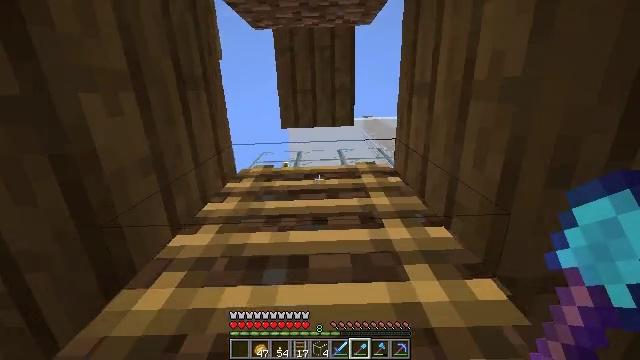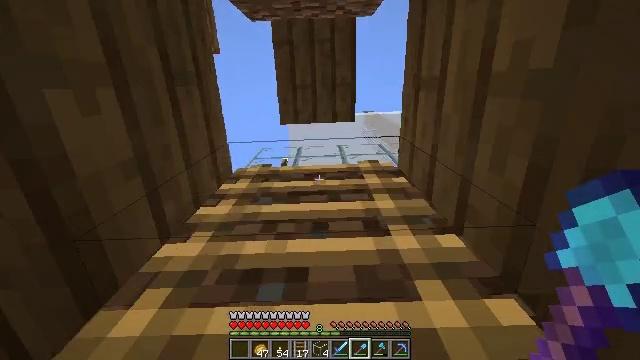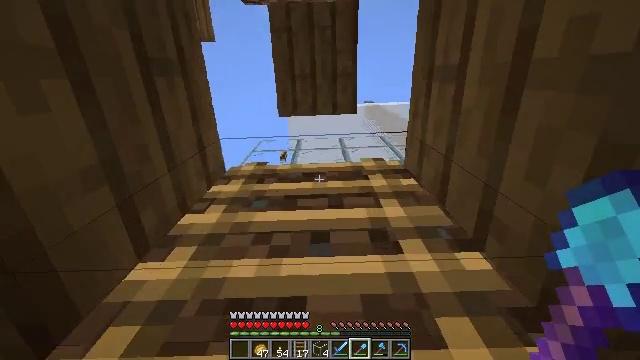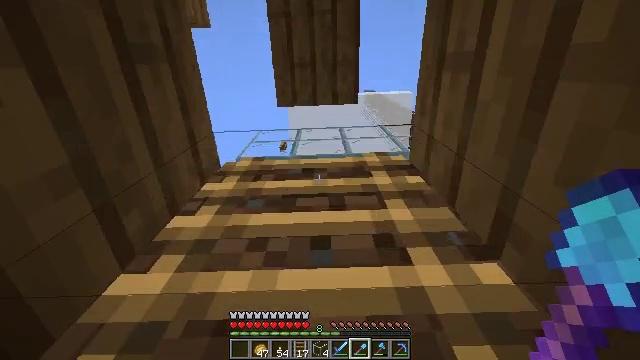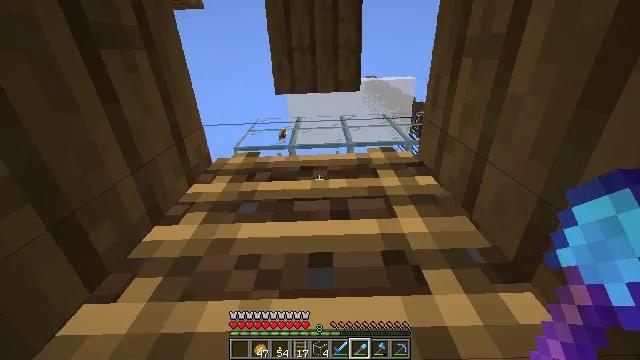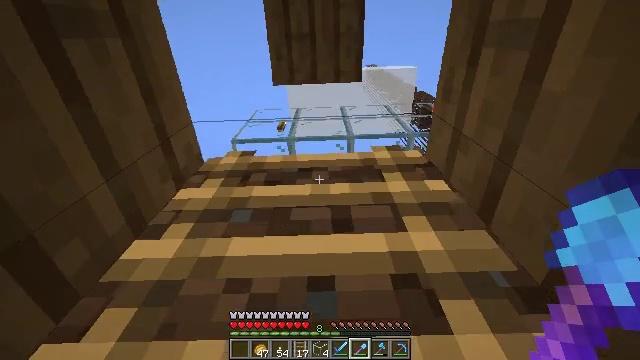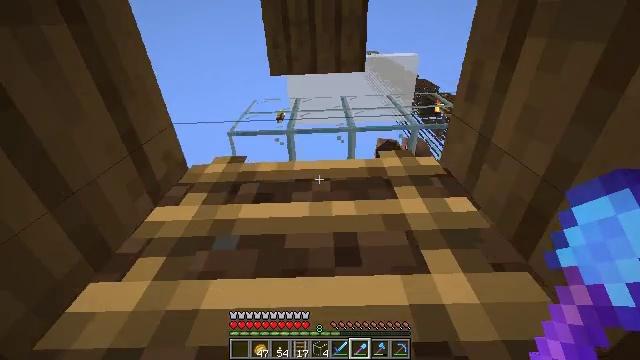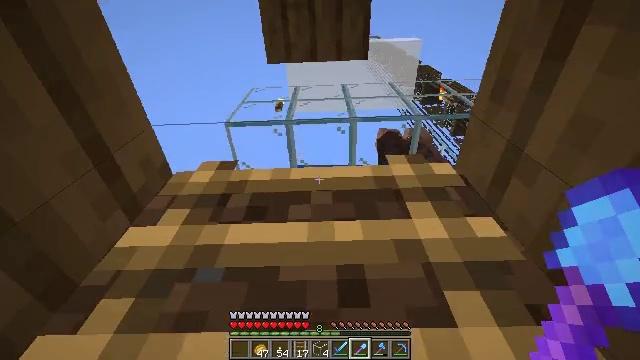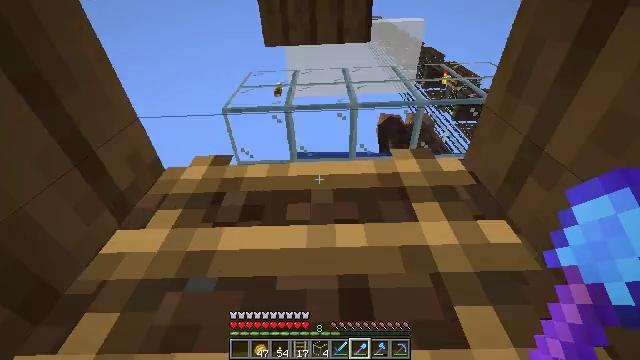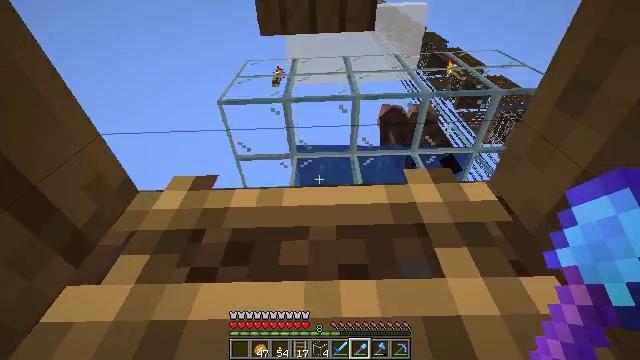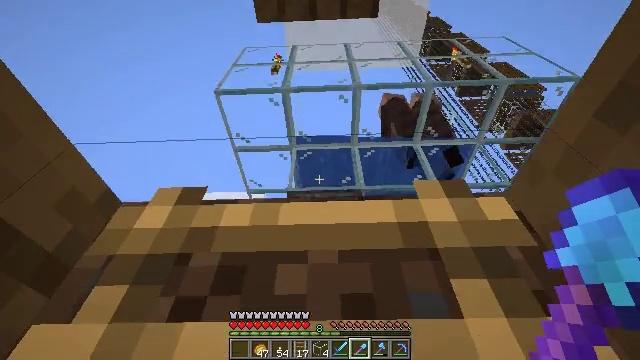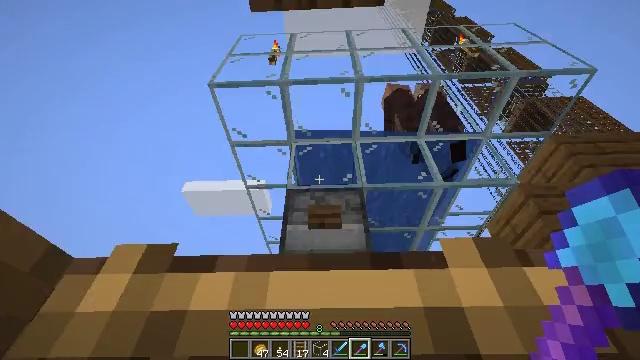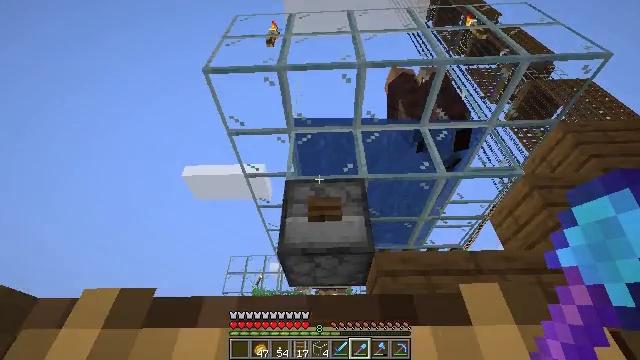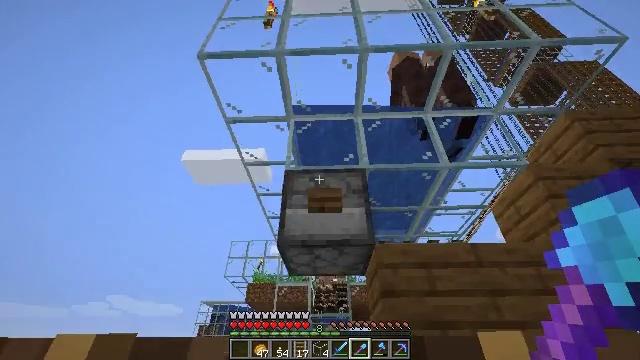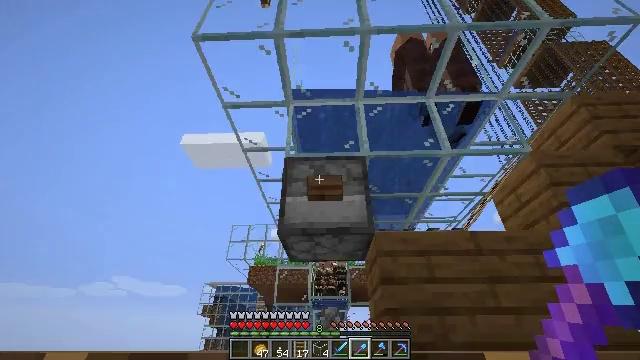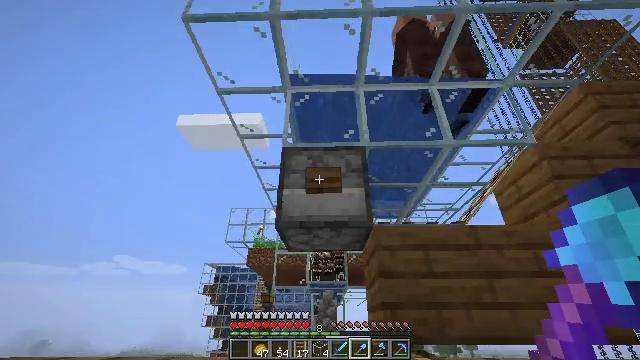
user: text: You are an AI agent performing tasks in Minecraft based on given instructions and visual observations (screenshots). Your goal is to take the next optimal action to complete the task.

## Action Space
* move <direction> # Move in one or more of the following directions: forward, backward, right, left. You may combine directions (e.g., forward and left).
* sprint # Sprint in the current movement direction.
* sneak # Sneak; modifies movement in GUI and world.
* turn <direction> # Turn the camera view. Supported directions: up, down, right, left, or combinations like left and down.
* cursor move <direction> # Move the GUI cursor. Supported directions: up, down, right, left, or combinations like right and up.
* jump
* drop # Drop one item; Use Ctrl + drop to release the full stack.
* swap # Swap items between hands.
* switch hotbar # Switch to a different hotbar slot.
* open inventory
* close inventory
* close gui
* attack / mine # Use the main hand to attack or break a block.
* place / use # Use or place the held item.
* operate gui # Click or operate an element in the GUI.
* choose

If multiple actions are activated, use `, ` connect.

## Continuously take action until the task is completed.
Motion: motion action
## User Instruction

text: Drop a spruce sign.
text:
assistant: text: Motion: move forward, sprint, turn down, jump
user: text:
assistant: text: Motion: move forward, turn down, jump
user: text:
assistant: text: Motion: move forward, turn down, jump
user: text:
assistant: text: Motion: move forward, turn down, jump
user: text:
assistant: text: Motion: move forward, sprint, turn down, jump
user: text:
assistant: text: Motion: move forward, sprint, turn down, jump
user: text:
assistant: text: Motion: move forward, sprint, turn down, jump
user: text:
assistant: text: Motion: move forward, sprint, turn down, jump
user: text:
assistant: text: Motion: move forward, turn down, jump
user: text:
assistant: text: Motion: move forward, turn down, jump
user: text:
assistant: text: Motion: move forward, sprint, turn down, jump
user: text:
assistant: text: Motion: move forward, sprint, turn down, jump
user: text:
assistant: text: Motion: move forward, sprint, turn down, jump
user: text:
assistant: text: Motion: move forward, turn down, jump
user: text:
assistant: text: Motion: move forward, turn down, jump
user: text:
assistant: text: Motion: move forward, turn down, jump
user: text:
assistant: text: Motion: move forward, sprint, turn down, jump
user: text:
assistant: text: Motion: move forward, sprint, turn right and down, jump
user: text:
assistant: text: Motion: move forward, sprint, turn down, jump
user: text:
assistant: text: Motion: move forward, turn down, jump
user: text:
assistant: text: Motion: move forward, turn down, jump
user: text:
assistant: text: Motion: move forward, turn down, jump
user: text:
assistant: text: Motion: move forward, turn down, jump
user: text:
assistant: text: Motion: move forward, turn down, jump
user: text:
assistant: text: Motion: move forward, turn down, jump
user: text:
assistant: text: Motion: move forward, turn down, jump
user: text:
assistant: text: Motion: move forward, turn down, jump
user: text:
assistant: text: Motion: move forward, turn down, jump
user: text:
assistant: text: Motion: move forward, jump
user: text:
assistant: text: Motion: move forward, jump